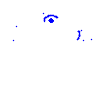
Particle: kaon